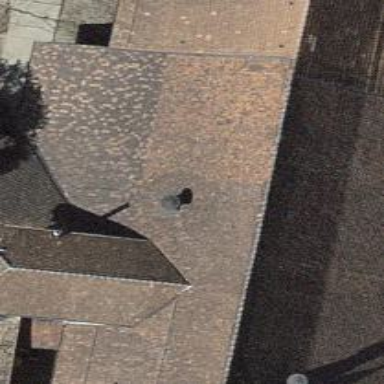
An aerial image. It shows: Farm building.